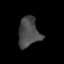
Tissue: lung
Cell type: Epithelial cells
Senescence score: 0.1539
Nuclear area (px): 603
Mean DAPI intensity: 75.164